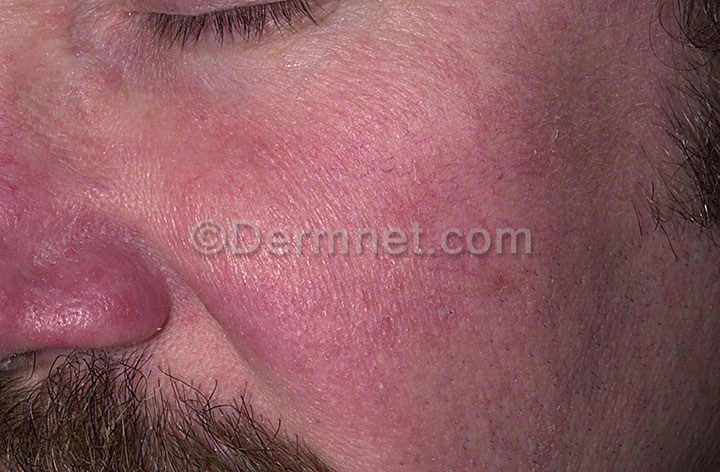
Disease: Psoriasis pictures Lichen Planus and related diseases